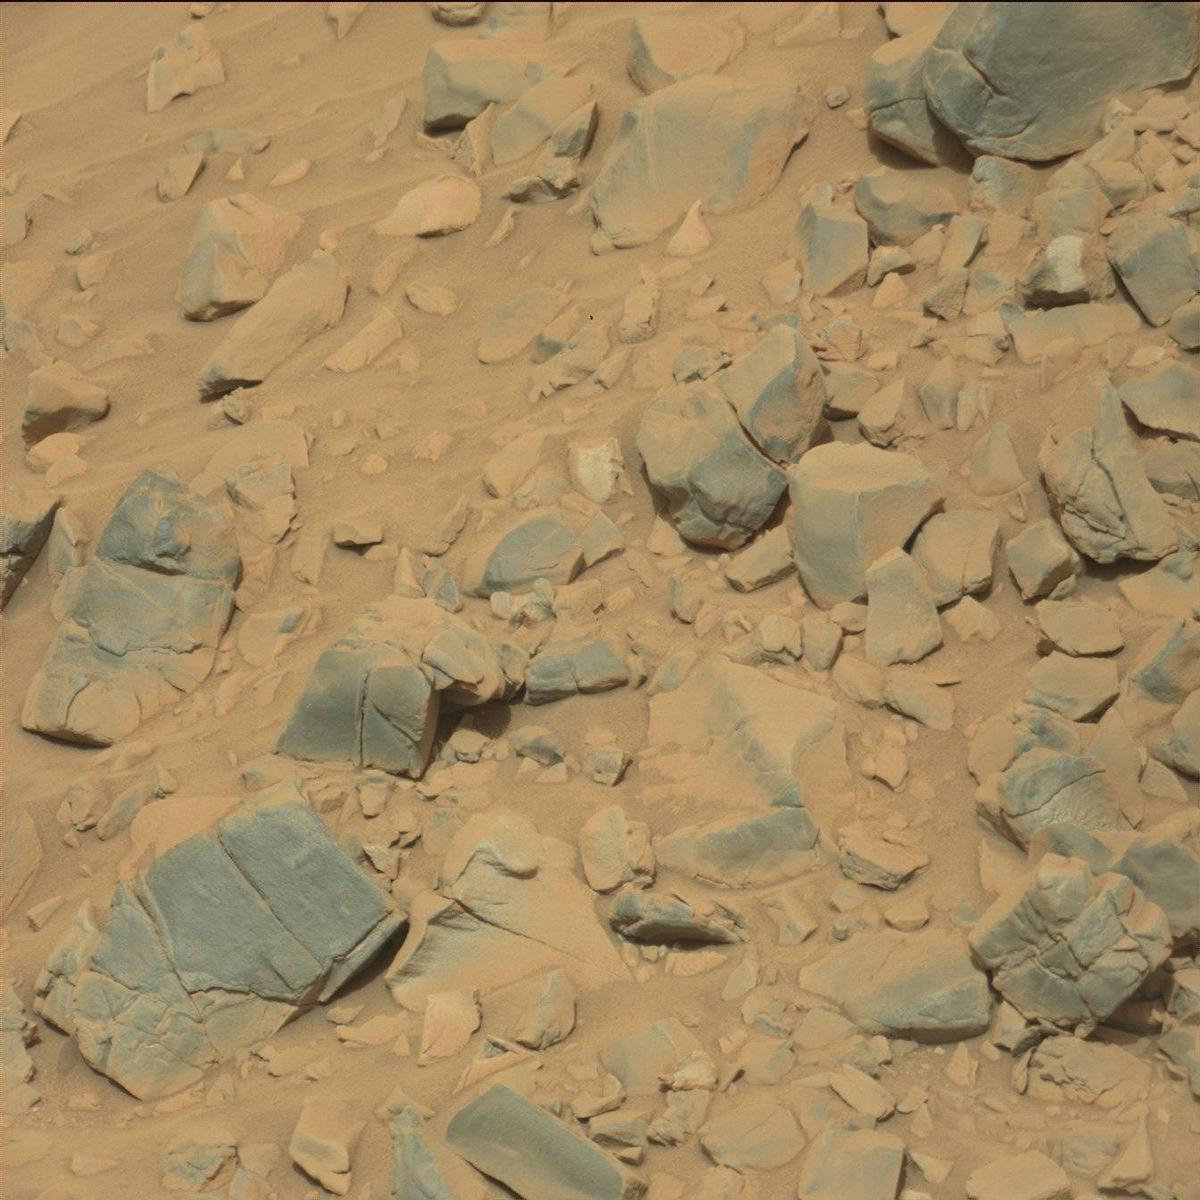
Terrain classes present: Bedrock, Sand / Soil